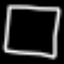
Label: square